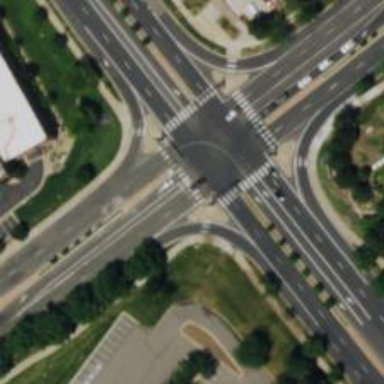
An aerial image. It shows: Zebra crossing on the road.